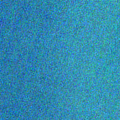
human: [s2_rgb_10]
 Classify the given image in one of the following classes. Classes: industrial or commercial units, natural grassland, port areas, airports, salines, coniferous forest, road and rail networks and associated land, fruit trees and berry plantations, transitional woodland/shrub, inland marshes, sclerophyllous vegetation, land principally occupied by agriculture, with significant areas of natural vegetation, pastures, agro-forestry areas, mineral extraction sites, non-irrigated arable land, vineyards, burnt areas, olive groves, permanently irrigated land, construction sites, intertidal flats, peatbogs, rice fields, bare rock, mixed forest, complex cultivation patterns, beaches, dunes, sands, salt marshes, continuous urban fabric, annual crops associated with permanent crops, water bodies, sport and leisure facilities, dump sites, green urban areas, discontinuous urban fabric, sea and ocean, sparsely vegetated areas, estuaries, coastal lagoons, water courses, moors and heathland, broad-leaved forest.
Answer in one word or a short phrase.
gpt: sea and ocean